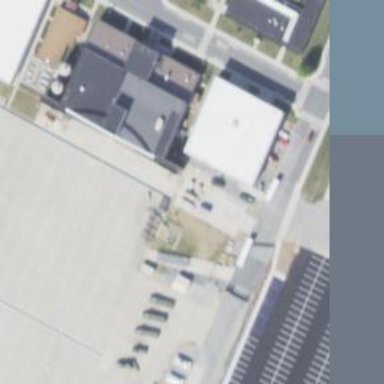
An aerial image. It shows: Hangar located at airport.